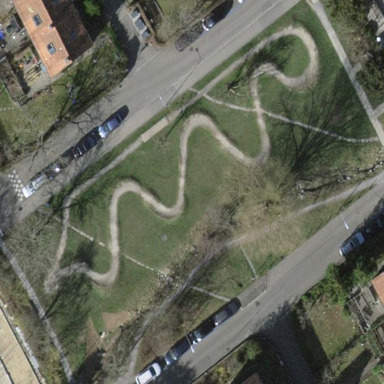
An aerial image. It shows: BMX track on designated pitch land for leisure.